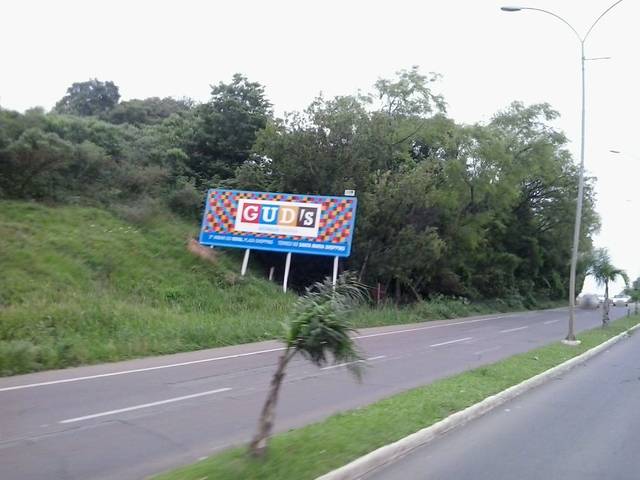
Region: Brazil
Coordinates: -29.693, -53.785